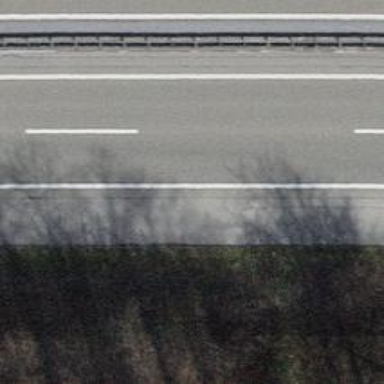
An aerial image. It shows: View of motorway.